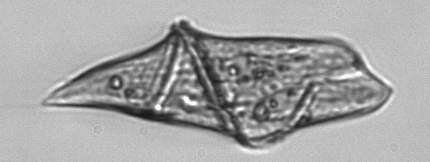
Label: Gyrodinium